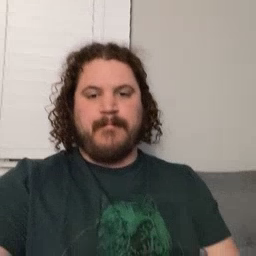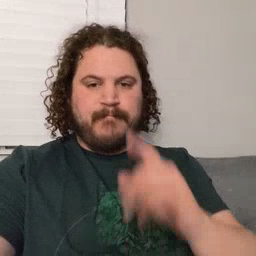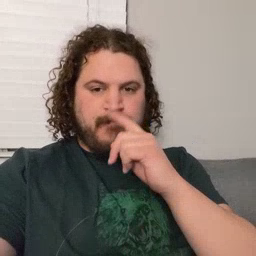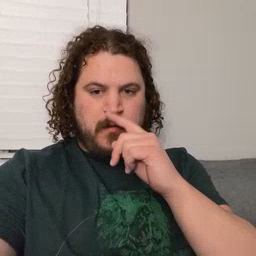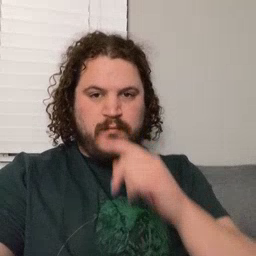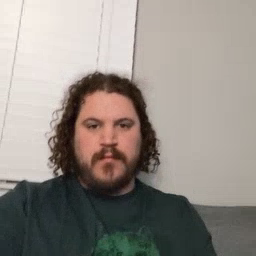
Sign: mouse